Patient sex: M
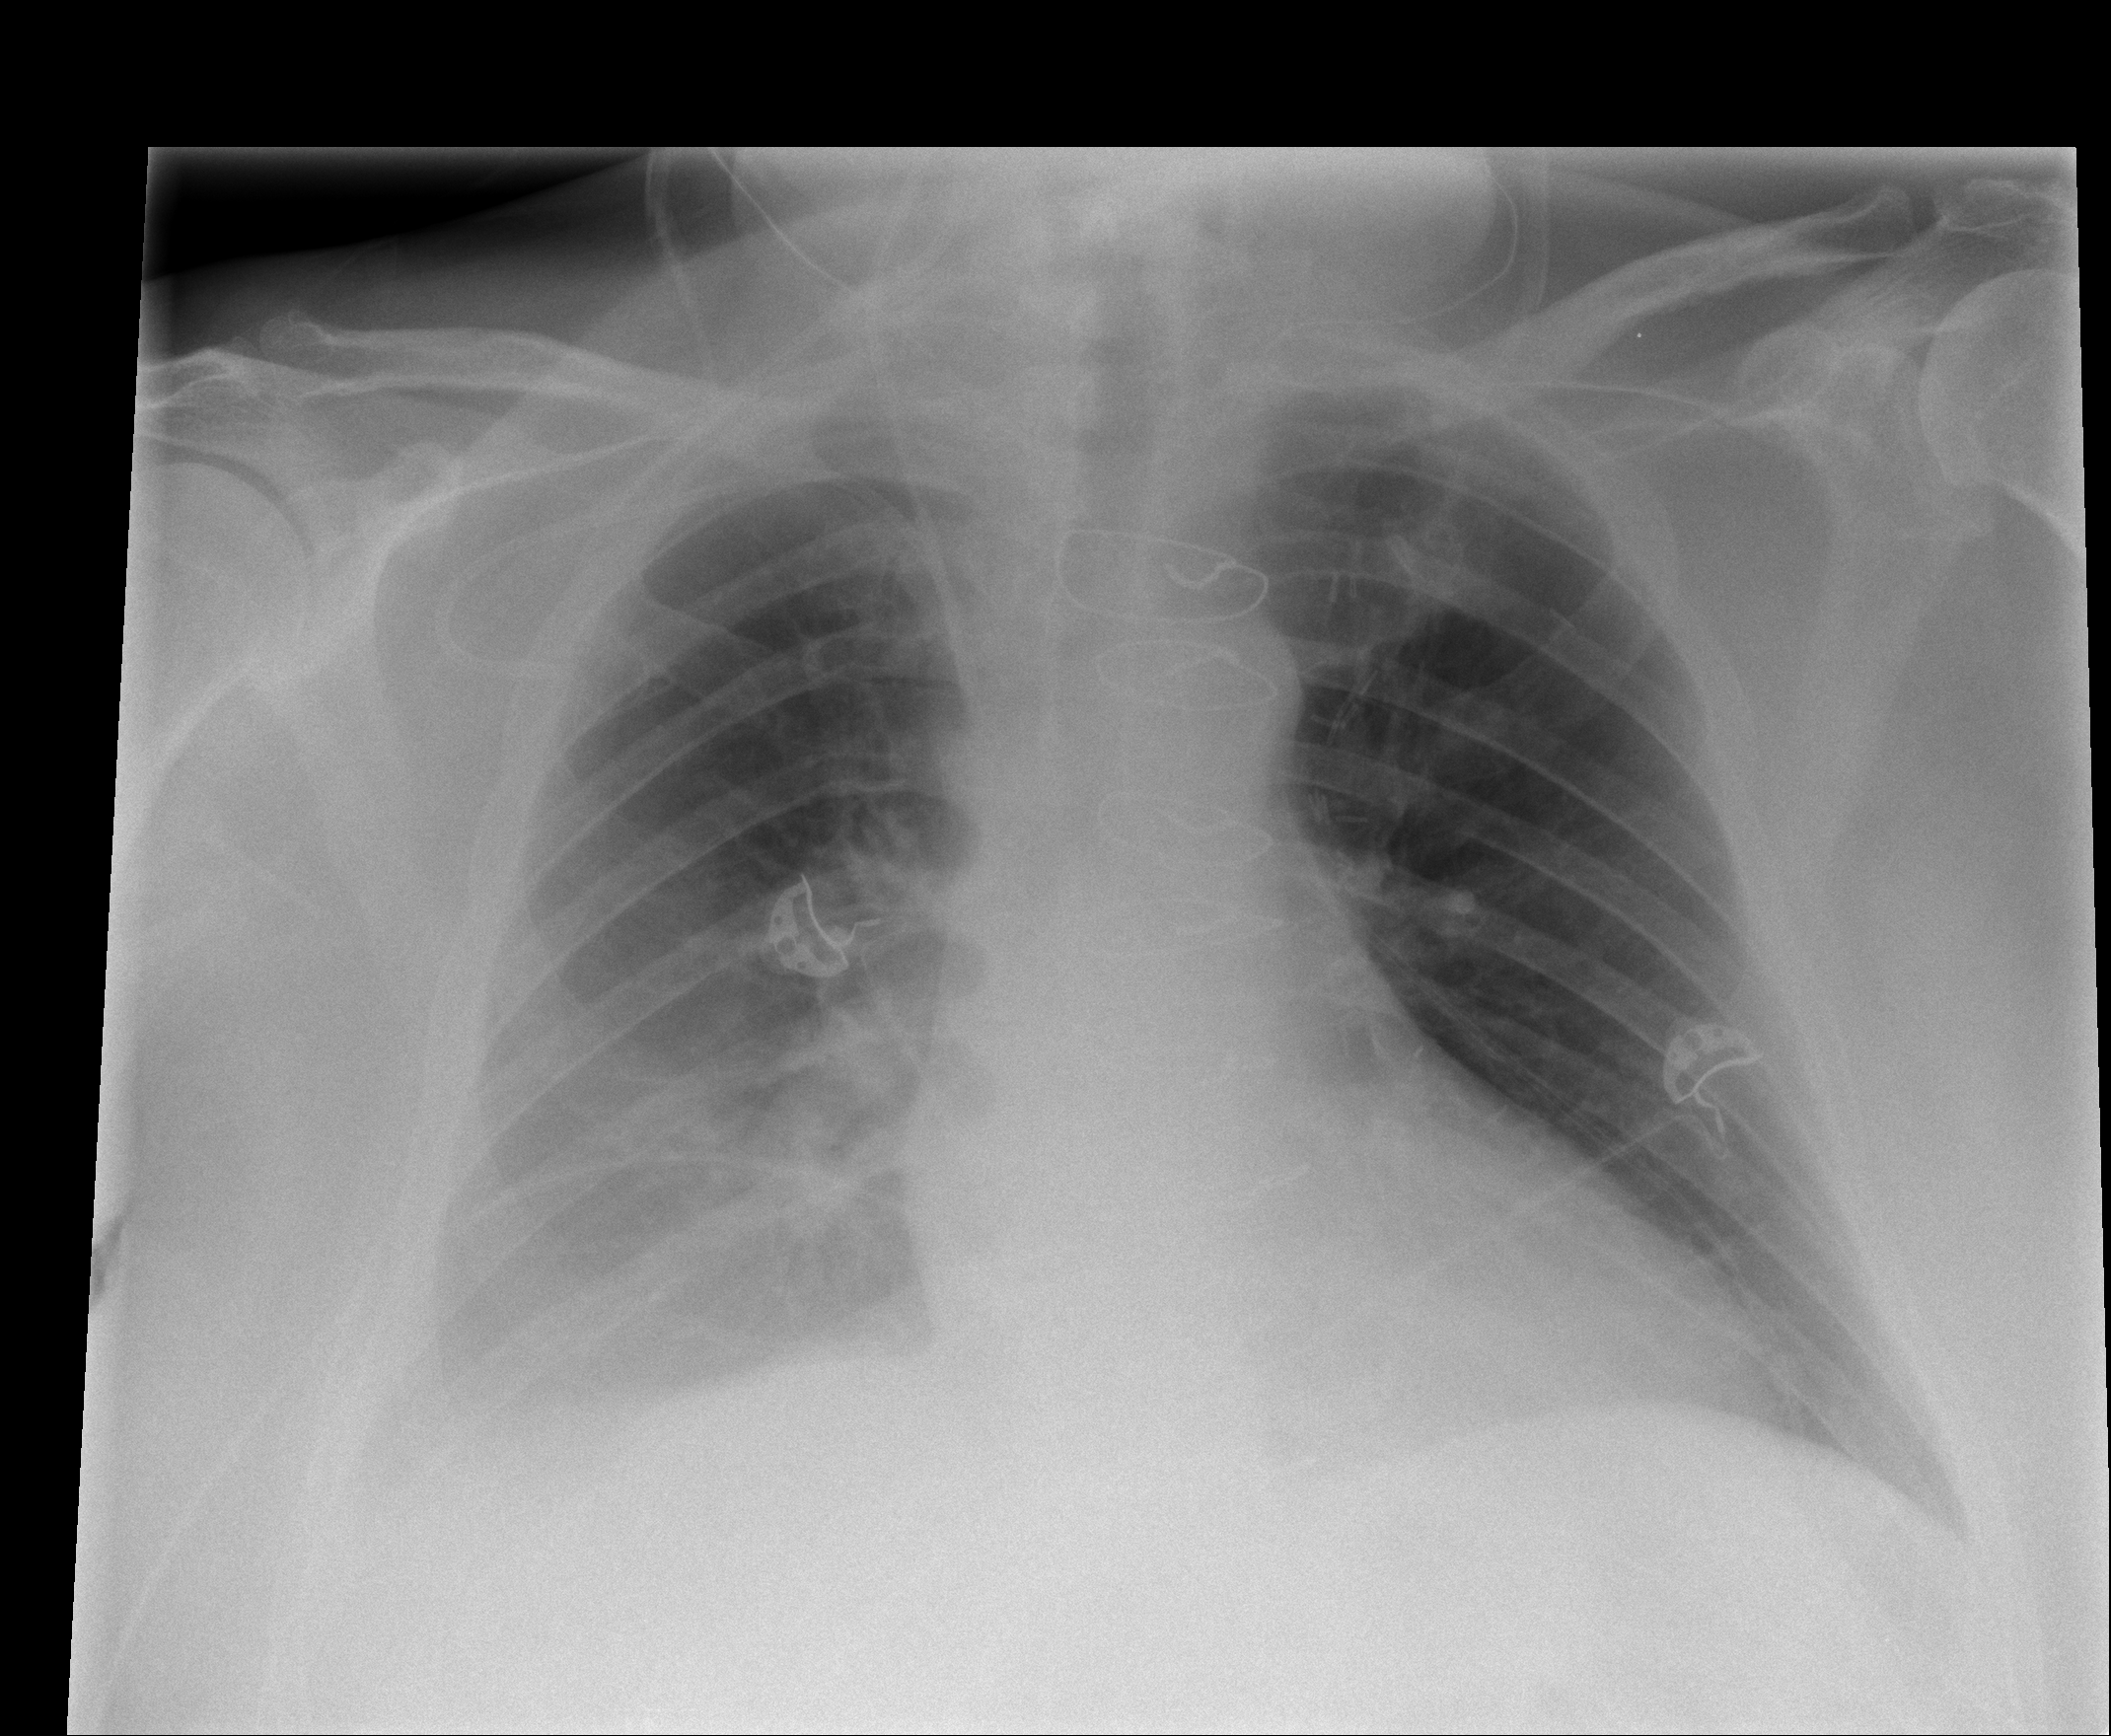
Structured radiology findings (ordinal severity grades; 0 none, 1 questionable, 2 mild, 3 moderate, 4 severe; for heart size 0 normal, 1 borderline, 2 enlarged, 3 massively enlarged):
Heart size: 2
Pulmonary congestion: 2
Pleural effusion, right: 2
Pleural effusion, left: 2
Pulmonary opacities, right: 0
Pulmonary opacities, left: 0
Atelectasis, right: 2
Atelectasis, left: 0